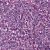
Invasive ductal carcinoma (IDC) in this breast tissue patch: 1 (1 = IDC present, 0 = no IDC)